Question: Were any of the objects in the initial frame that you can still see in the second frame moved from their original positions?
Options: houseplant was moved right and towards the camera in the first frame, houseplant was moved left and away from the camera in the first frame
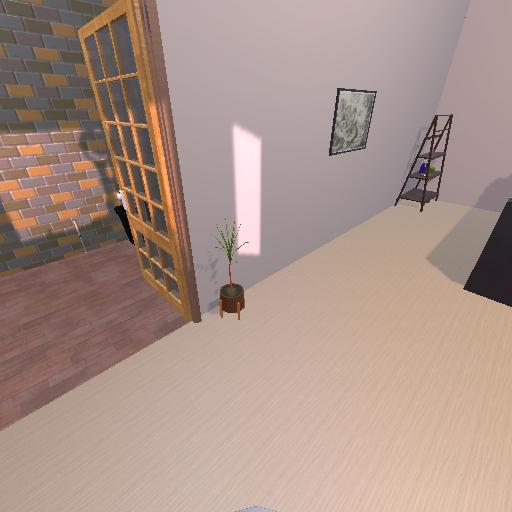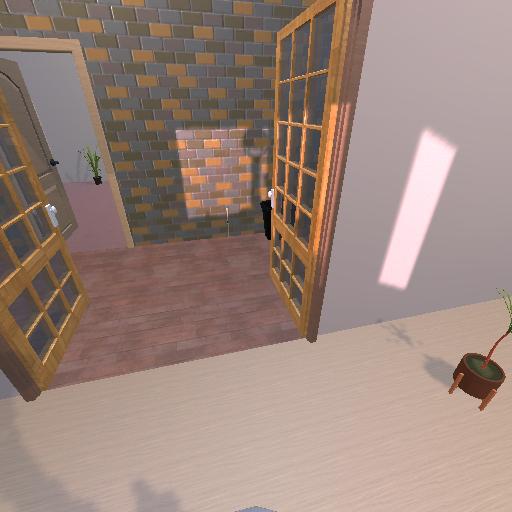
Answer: houseplant was moved right and towards the camera in the first frame